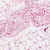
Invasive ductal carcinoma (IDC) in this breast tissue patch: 0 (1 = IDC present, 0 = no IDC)